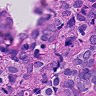
Metastatic tissue present: yes